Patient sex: M
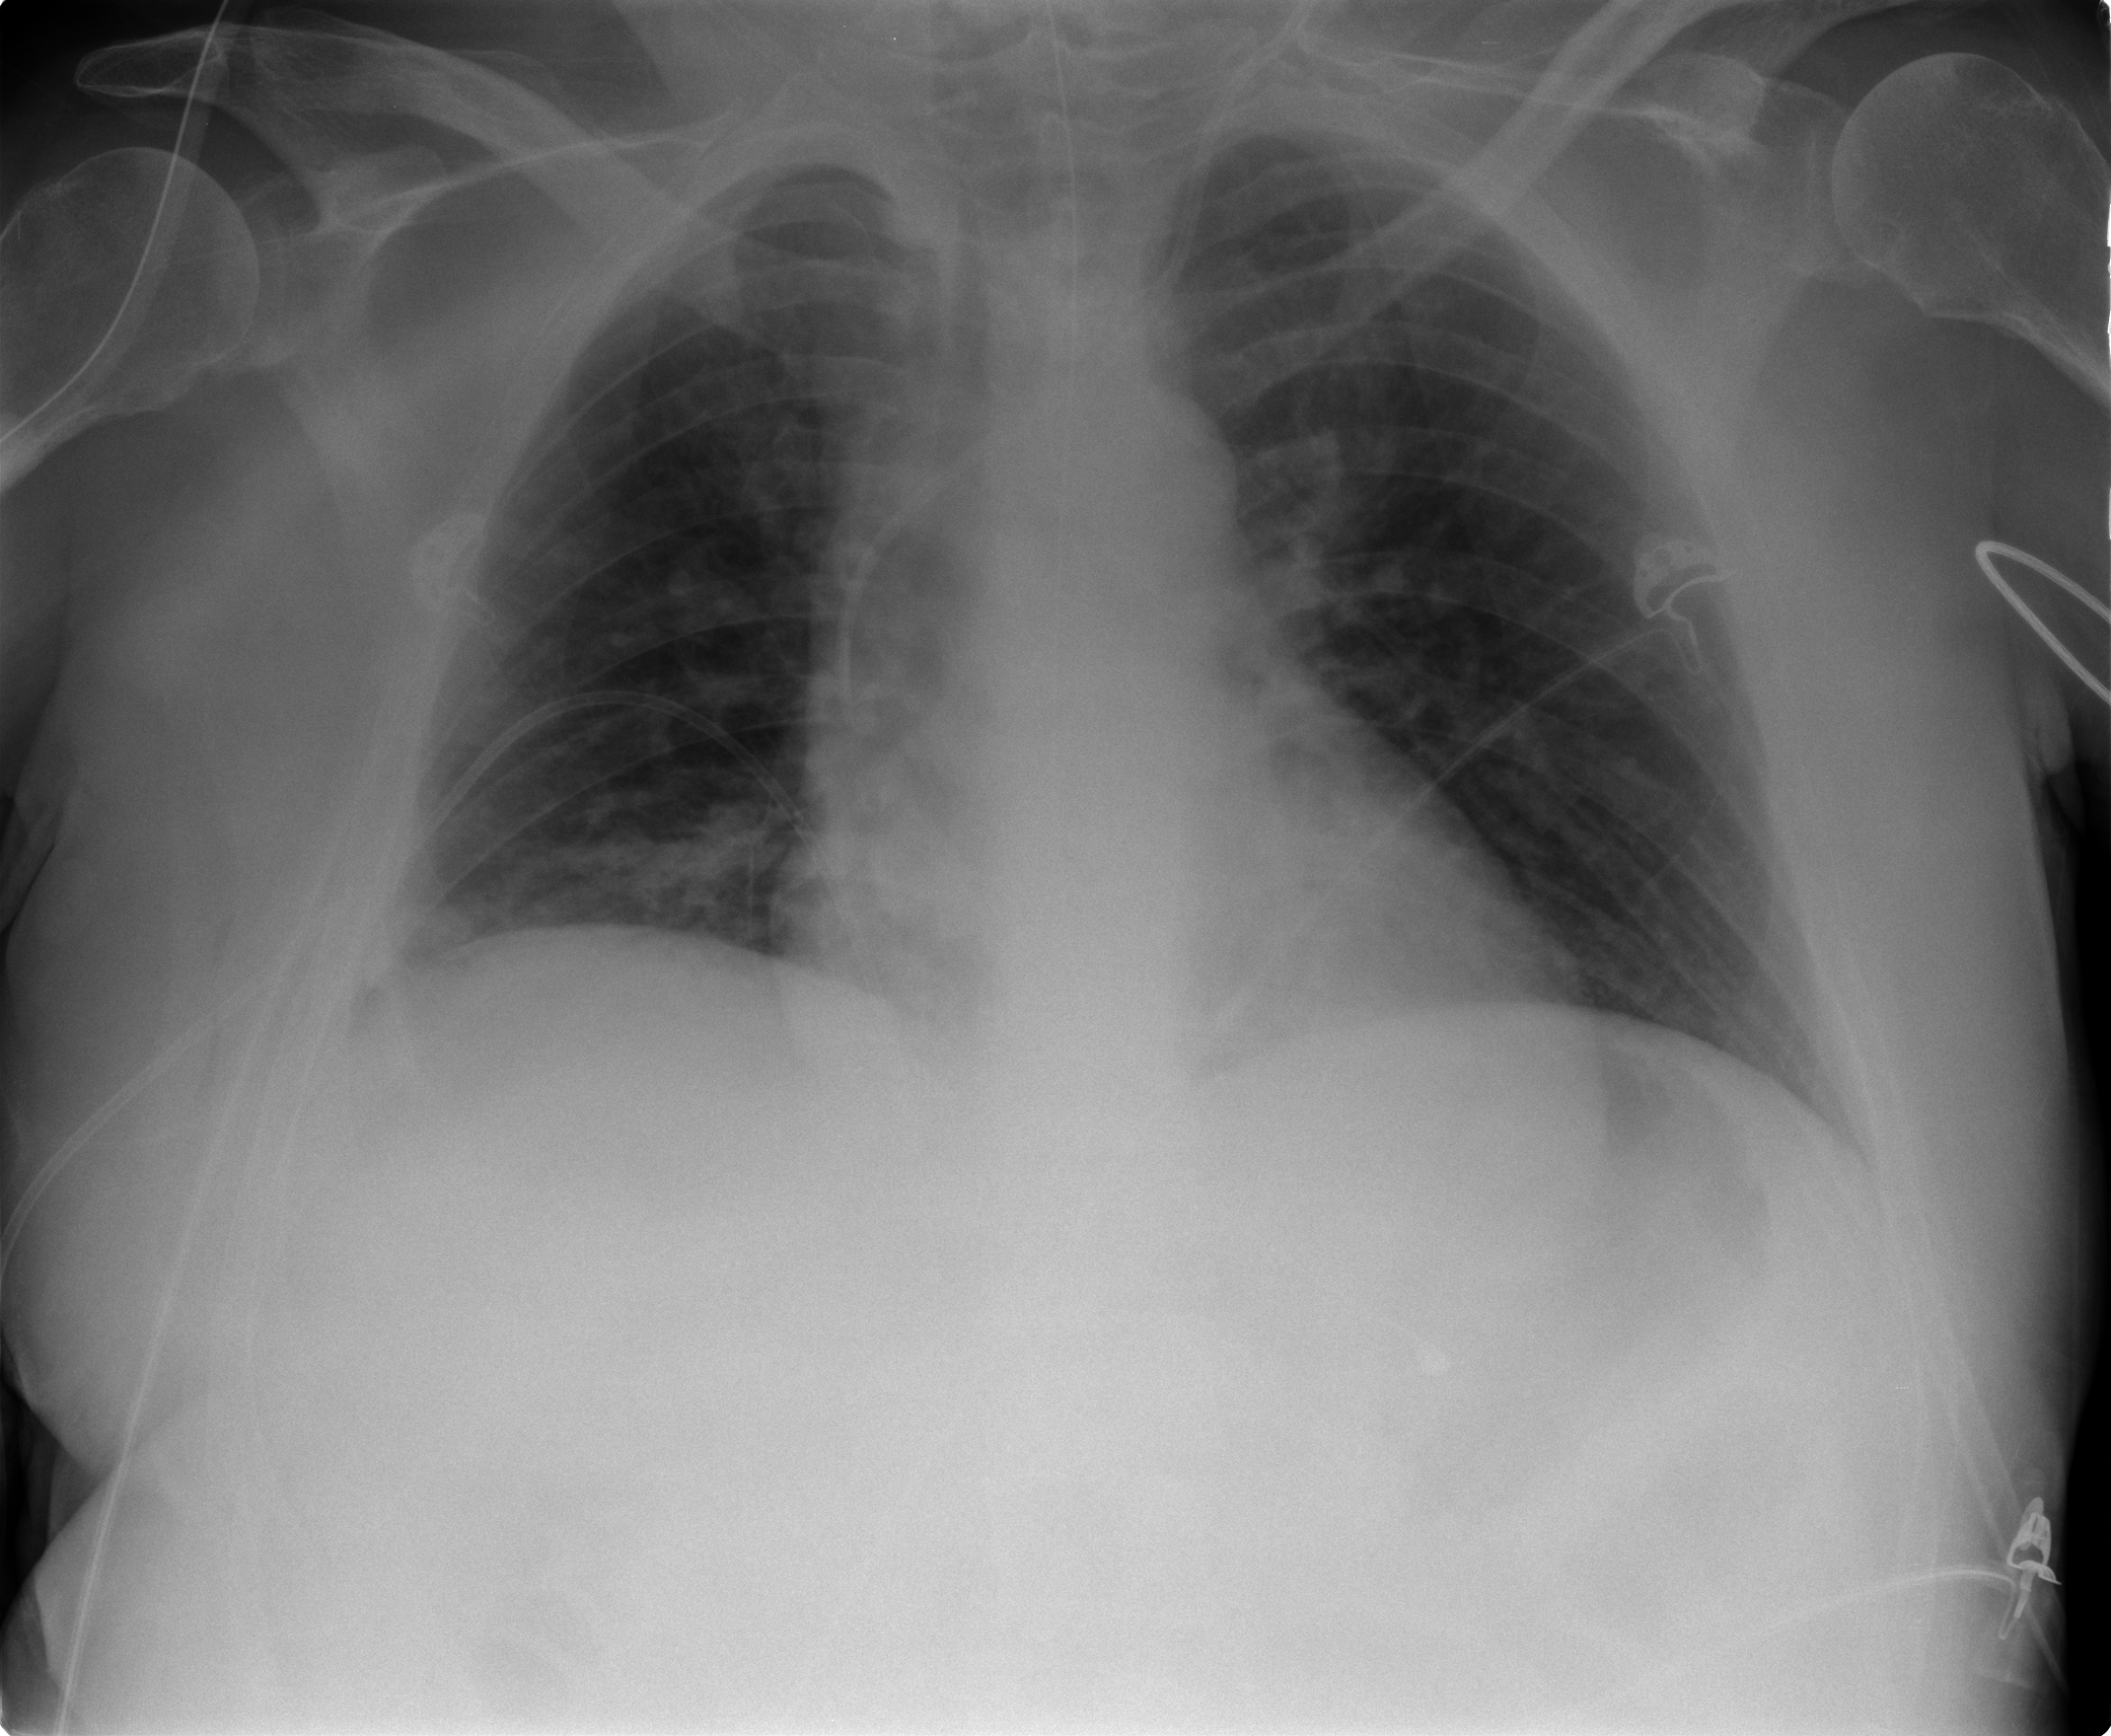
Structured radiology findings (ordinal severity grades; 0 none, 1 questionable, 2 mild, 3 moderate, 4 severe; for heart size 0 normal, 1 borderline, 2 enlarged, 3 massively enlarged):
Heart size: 1
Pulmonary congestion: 1
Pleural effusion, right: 1
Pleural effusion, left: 1
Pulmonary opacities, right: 0
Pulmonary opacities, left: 1
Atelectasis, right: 2
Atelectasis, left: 2